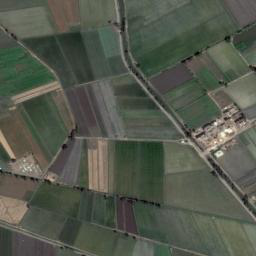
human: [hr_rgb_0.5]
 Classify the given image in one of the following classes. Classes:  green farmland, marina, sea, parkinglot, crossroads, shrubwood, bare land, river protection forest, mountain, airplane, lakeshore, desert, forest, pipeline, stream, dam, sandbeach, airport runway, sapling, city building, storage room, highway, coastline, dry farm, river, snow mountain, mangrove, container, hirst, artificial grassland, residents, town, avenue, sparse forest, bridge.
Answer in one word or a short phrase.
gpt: green farmland